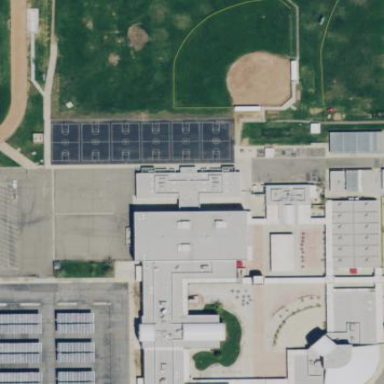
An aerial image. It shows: School.